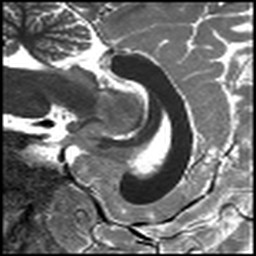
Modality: T1map
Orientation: sagittal
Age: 22
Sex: male